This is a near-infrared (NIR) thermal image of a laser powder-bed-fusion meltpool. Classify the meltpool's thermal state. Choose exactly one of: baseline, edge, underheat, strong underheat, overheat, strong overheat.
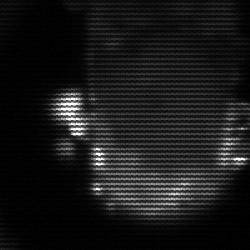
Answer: baseline